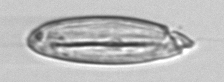
Label: Katodinium_or_Torodinium